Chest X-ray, PA view. Patient: 39 years old, sex F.
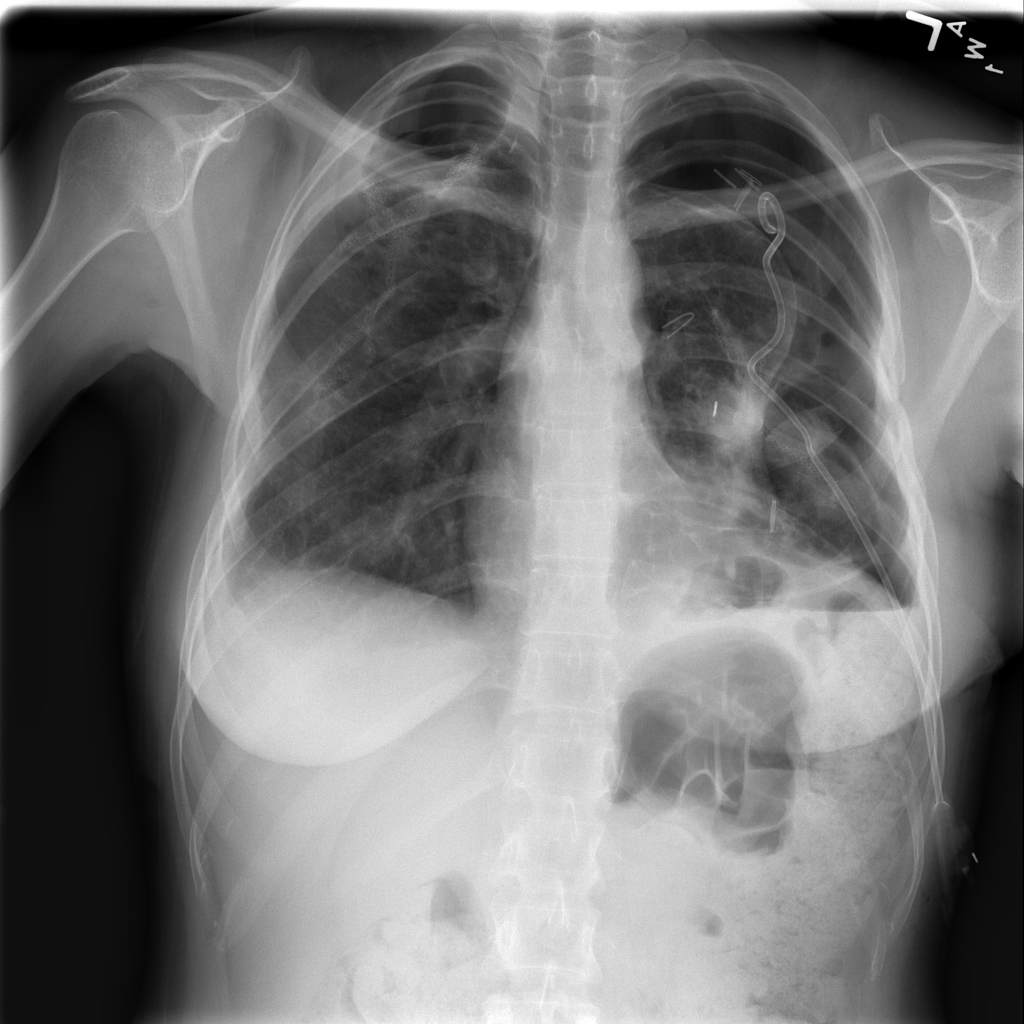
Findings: No Finding